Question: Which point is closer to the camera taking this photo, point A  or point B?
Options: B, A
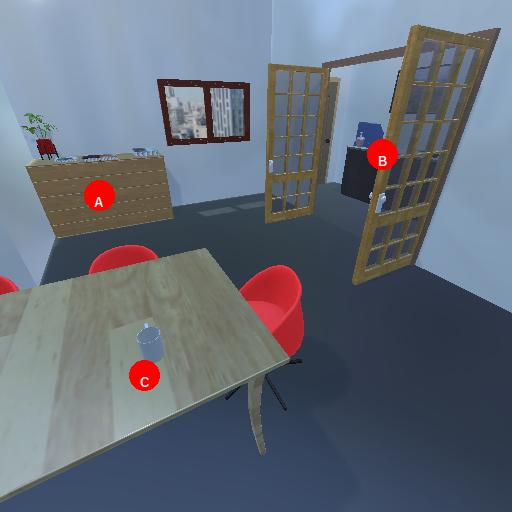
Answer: B